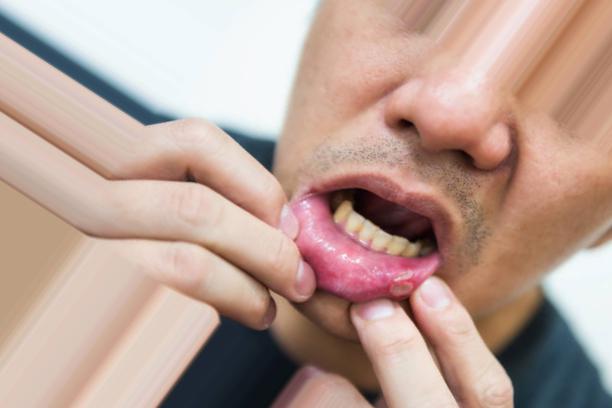
Condition: Mouth Ulcer